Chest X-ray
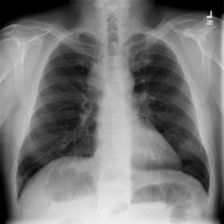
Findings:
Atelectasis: negative
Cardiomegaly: negative
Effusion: negative
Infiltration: negative
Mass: positive
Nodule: negative
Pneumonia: negative
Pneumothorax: negative
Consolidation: negative
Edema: negative
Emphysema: negative
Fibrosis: negative
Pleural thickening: negative
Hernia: negative